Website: home-depot
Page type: billing-address
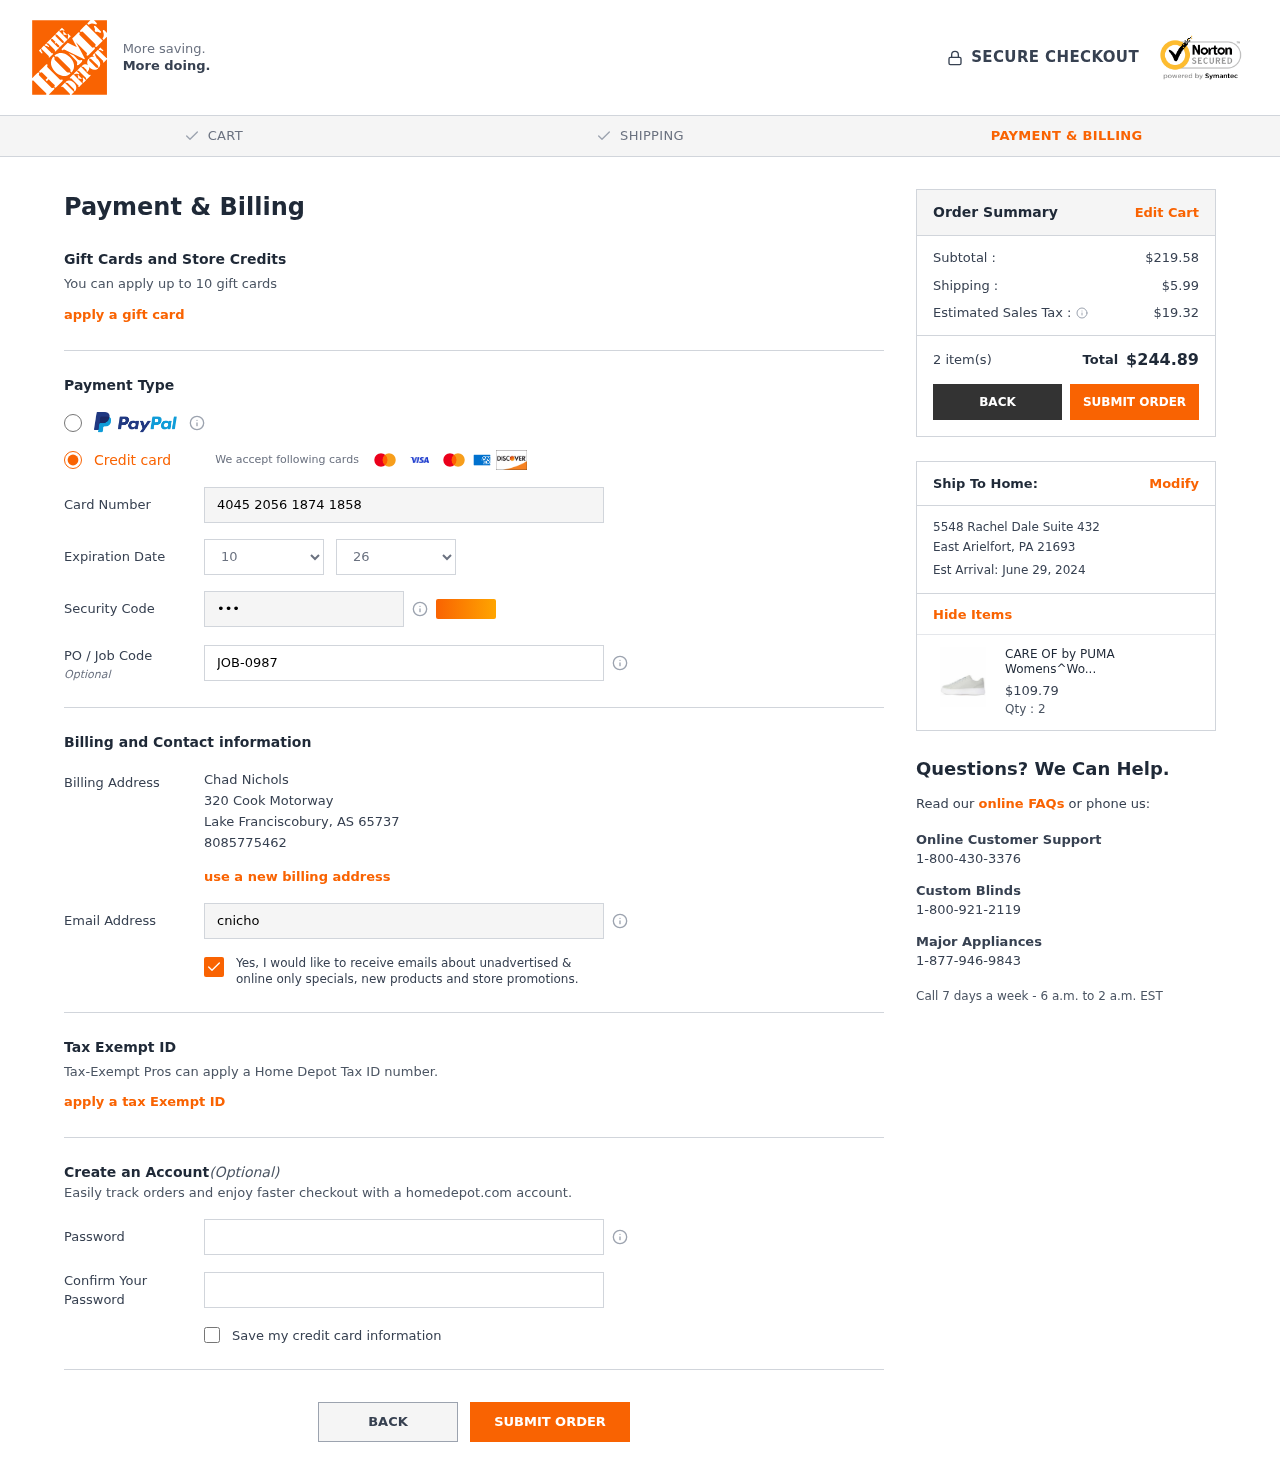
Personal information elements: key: PII_CARD_CVV
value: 195
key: PII_CARD_EXPIRY_MONTH
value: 10
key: PII_CARD_EXPIRY_YEAR
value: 26
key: PII_CARD_NUMBER
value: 4045 2056 1874 1858
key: PII_CITY
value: Lake Franciscobury
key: PII_CITY2
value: East Arielfort
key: PII_EMAIL
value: cnichols@hotmail.com
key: PII_FULLNAME
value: Chad Nichols
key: PII_JOB_CODE
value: JOB-0987
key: PII_PHONE
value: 8085775462
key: PII_POSTCODE
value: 65737
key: PII_POSTCODE2
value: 21693
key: PII_STATE_ABBR
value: AS
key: PII_STATE_ABBR2
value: PA
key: PII_STREET
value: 320 Cook Motorway
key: PII_STREET2
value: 5548 Rachel Dale Suite 432
Product elements: key: PRODUCT1_NAME
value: CARE OF by PUMA Womens^Women's Leather Platform Court Low-Top Sneakers, Gray Peach Bud, 11
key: PRODUCT1_PRICE
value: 109.79
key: PRODUCT1_QUANTITY
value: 2
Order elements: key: ORDER_SUBTOTAL
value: $219.58
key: ORDER_SHIPPING_COST
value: $5.99
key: ORDER_TAX
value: $19.32
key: ORDER_NUM_ITEMS
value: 2 item(s)
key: ORDER_TOTAL
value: $244.89
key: ORDER_DELIVERY_DATE
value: Est Arrival: June 29, 2024